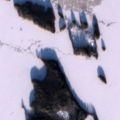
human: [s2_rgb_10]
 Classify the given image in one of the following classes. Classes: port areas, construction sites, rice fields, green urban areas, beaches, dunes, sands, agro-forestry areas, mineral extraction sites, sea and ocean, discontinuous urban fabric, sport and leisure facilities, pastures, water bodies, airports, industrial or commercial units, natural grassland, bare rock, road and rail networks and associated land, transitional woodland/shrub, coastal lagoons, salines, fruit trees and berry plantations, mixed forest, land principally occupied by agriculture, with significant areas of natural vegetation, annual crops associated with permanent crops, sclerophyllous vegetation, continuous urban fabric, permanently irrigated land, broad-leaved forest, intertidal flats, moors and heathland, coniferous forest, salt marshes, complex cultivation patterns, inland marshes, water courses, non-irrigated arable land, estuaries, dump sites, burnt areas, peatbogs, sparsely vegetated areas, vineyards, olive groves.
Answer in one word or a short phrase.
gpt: mixed forest, water bodies